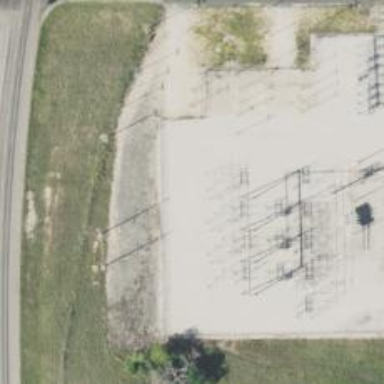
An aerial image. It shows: Power tower.